Question: There are two Point3D's ( and ) and I want to calculate the points of a cuboid (a,b,c ... h) surrounding the line between and like a hull:

There is one degree of freedom, the angle of the cuboid, because it can rotate around the line . I am not sure yet if this is a problem.
I tried to calculate a vector normal to , , and then the cross product of = . In the code, is - so its the offset parallel to .
I normalized these three vectors (, and ) and multiplied it with an offset to add / subtract them from and . It's not quite working yet.
i also implemented a way of finding a normal vector:
'''
double ax = Vector3D.AngleBetween(E, new Vector3D(1, 0, 0));
double ay = Vector3D.AngleBetween(E, new Vector3D(0, 1, 0));
double az = Vector3D.AngleBetween(E, new Vector3D(0, 0, 1));
ax = Math.Abs(ax - 90);
ay = Math.Abs(ay - 90);
az = Math.Abs(az - 90);
if (ax <= ay & ax <= az)
{
n = Vector3D.CrossProduct(E, new Vector3D(1, 0, 0));
}
else if (az <= ax && az <= ay)
{
n = Vector3D.CrossProduct(E, new Vector3D(0, 0, 1));
}
else
{
n = Vector3D.CrossProduct(E, new Vector3D(0, 1, 0));
}
n = normalize(n);
'''
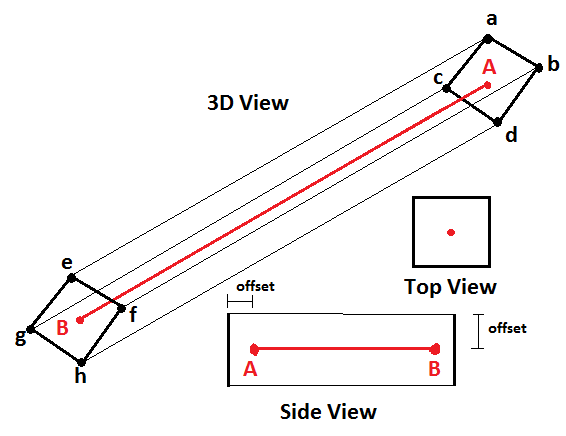
Answer: You need two direction vectors. One is along the line given by
'''
Vector3D e = Normalize(B-A)
'''
and one to descibe the "up" direction for the cross section. This can be given, or it can be calculated with the following algorithm (with preference towards +y)
'''
if( e.X != 0 || e.Z != 0 )
{
// choose direction perpendicular to line closest to +y direction
Vector3D n = [-e.X*e.Y, e.X*e.X+e.Z*e.Z, -e.Z*e.Y];
} else {
// if line along +y already then choose +z for up vector
Vector3D n = [ 0, 0, 1];
}
'''
Now you can calculate the 3rd direction to form a coordinate system
'''
Vector3D k = Normalize( Cross(e,n) )
'''
And you assemble the 3x3 rotation matrix that transforms local coordinates to world coordinates with
'''
| k.X n.X e.X |
R = | k.Y n.Y e.Y |
| k.Z n.Z e.Z |
'''
The local coordinate have the direction along the line as +z such that
'''
Point3D a = A + R*[w,h,0]
Point3D b = A + R*[-w,h,0]
Point3D c = A + R*[w,-h,0]
Point3D d = A + R*[-w,-h,0]
Point3D e = B + R*[w,h,0]
Point3D f = B + R*[-w,h,0]
Point3D g = B + R*[w,-h,0]
Point3D h = B + R*[-w,-h,0]
'''
where 'R*[x,y,z]' designates a matrix-vector multiplication, 'w' and 'h' are the width and height of the rectangular cross section, and 'A', 'B' are the point and position vectors. Addition here between vectors is element by element.
---
I have checked the code in my own code and it works. 'vec3' is alias for a 3D vector, 'mat3' is alias for 3x3 matrix.

'''
vec3 u=(B-A).Normalized();
vec3 n = vec3.O;
if(Math.Abs(u.X)<=Math.Abs(u.Y)&&Math.Abs(u.X)<=Math.Abs(u.Z))
{
n=new vec3(u.Y*u.Y+u.Z*u.Z, -u.Y*u.X, -u.Z*u.X);
}
else if(Math.Abs(u.Y)<=Math.Abs(u.X)&&Math.Abs(u.Y)<=Math.Abs(u.Z))
{
n=new vec3(-u.X*u.Y, u.X*u.X+u.Z*u.Z, -u.Z*u.Y);
}
else if(Math.Abs(u.Z)<=Math.Abs(u.X)&&Math.Abs(u.Z)<=Math.Abs(u.Y))
{
n=new vec3(-u.X*u.Z, -u.Y*u.Z, u.X*u.X+u.Y*u.Y);
}
vec3 v=n.Cross(u);
mat3 R=mat3.Combine(v, n, u);
var a=A+R*new vec3(wt, ht, 0);
var b=A+R*new vec3(-wt, ht, 0);
var c=A+R*new vec3(wt, -ht, 0);
var d=A+R*new vec3(-wt, -ht, 0);
var e=B+R*new vec3(wt, ht, 0);
var f=B+R*new vec3(-wt, ht, 0);
var g=B+R*new vec3(wt, -ht, 0);
var h=B+R*new vec3(-wt, -ht, 0);
'''